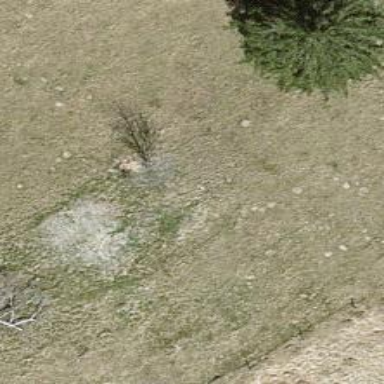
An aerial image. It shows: Beautiful tree in nature.